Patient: sex F, age 47
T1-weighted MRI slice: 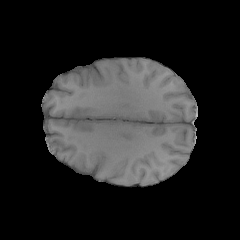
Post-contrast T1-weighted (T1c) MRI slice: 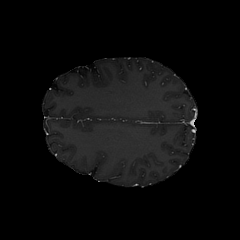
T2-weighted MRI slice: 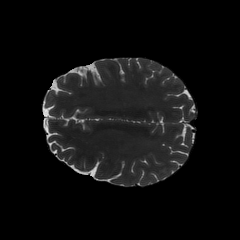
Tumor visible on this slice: no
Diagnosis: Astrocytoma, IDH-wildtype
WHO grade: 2